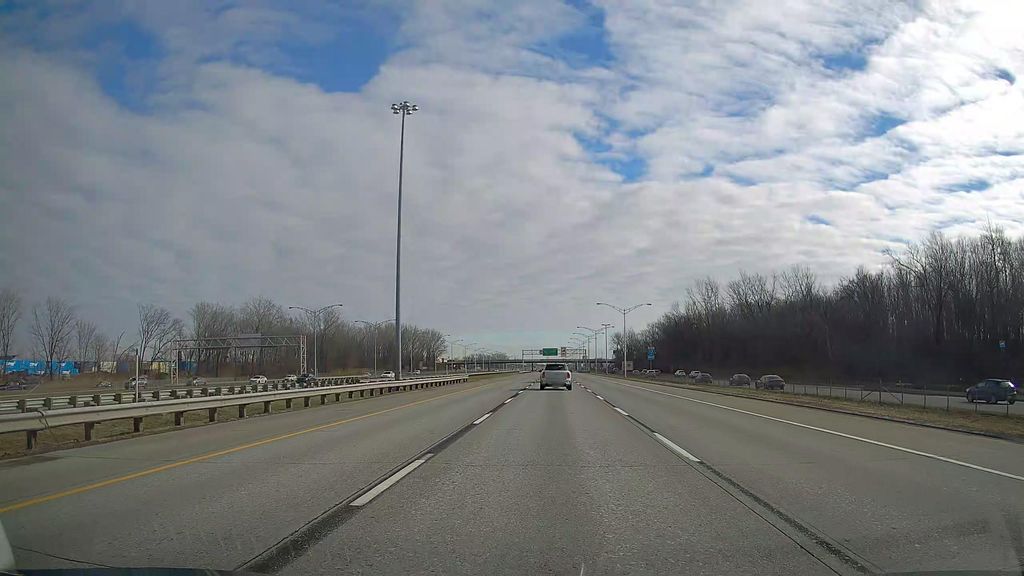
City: montreal